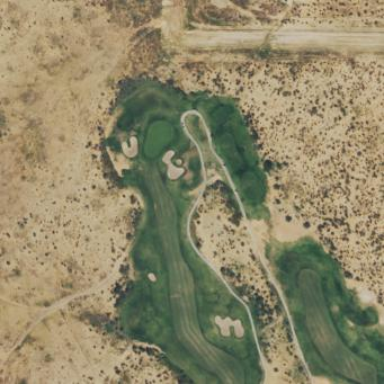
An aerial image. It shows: Grassy area designated as golf fairway.